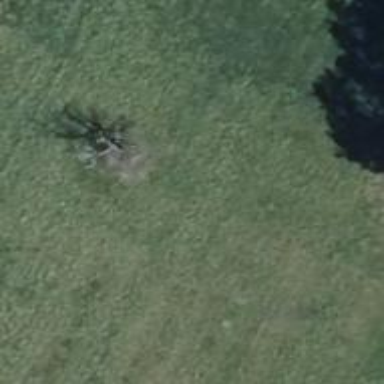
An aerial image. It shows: Deciduous broadleaved tree.